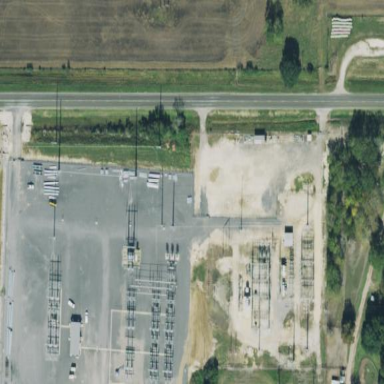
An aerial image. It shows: Outdoor distribution substation.